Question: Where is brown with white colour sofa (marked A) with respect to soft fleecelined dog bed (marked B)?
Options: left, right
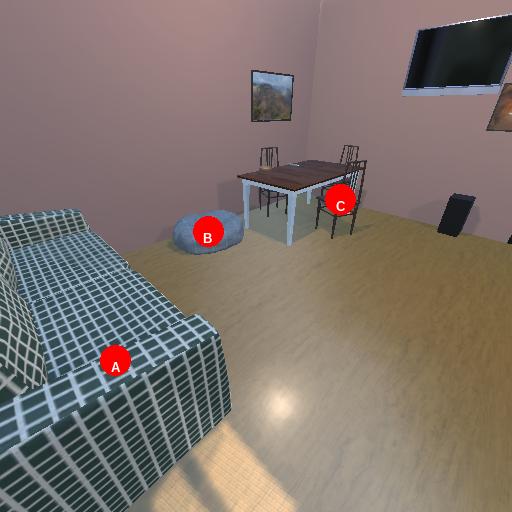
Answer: left